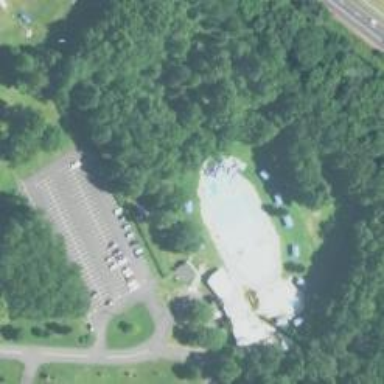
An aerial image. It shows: Water slide attraction.